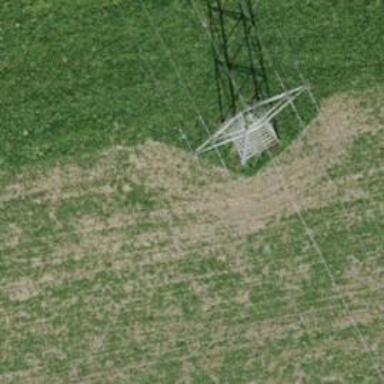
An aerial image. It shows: Power tower.